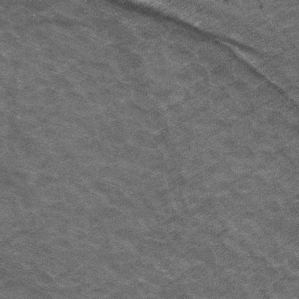
Label: frost